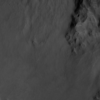
Label: not_dusty